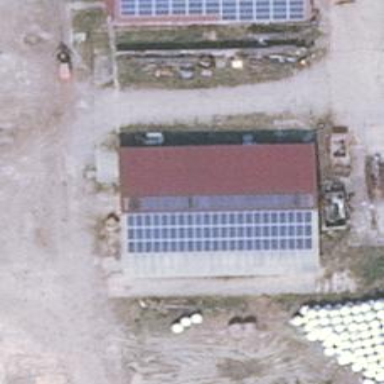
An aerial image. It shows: Building featuring small installation solar photovoltaic panel for electricity generation.